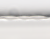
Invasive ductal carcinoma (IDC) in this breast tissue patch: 0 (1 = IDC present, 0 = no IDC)